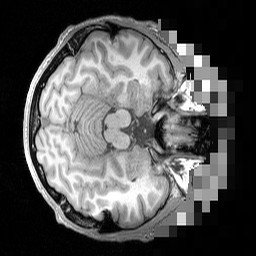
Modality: T1w
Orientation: axial
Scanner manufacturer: siemens
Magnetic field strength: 3 T
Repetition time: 1.5 s
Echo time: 0.00291 s